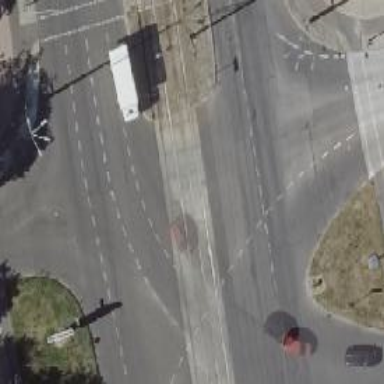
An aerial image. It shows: Tram level crossing on railway.